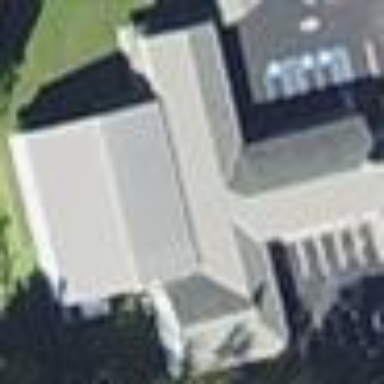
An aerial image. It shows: Building that is place of worship.